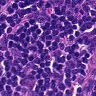
Metastatic tissue present: no